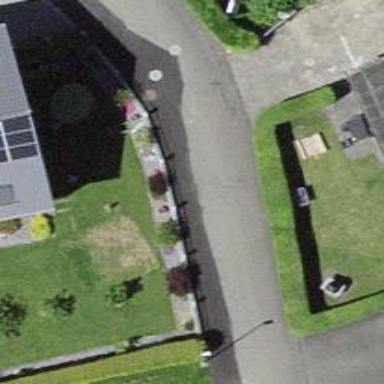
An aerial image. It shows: Residential road.